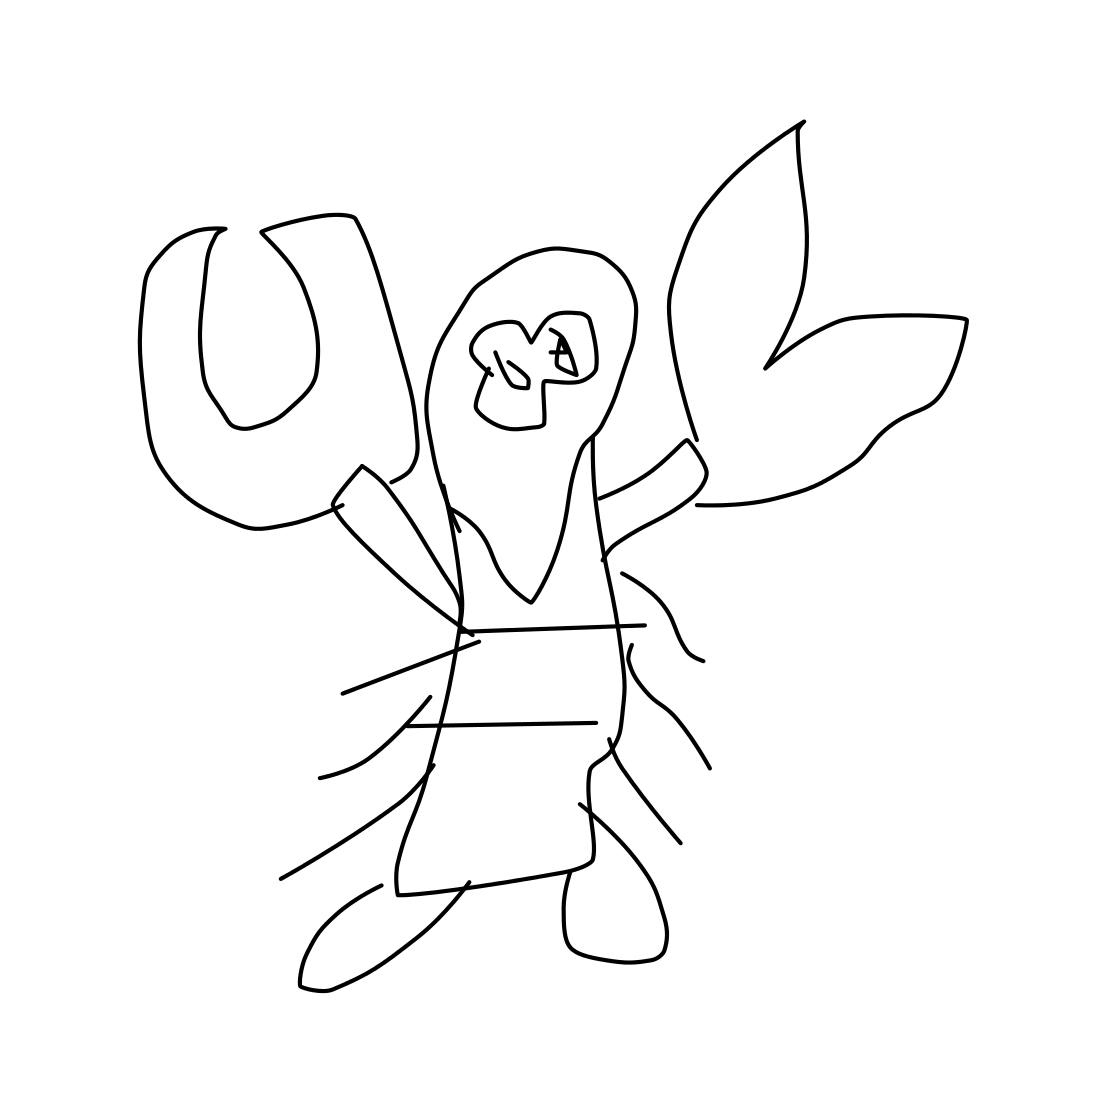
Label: lobster